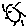
Label: sun